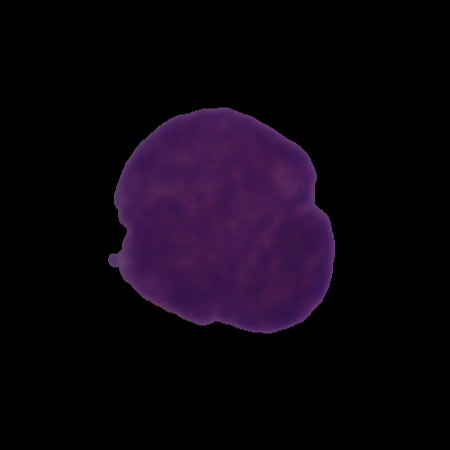
Label: cancer